Here is the time-frequency representation (spectrogram) of a rolling-element bearing's vibration measurement. What is the most likely bearing condition (normal, inner_race, outer_race, ball)?
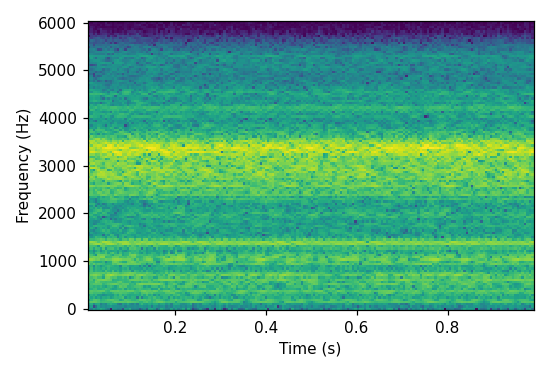
Answer: ball